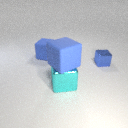
small blue metal cube in front of large blue rubber cube